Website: home-depot
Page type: newsletter-management
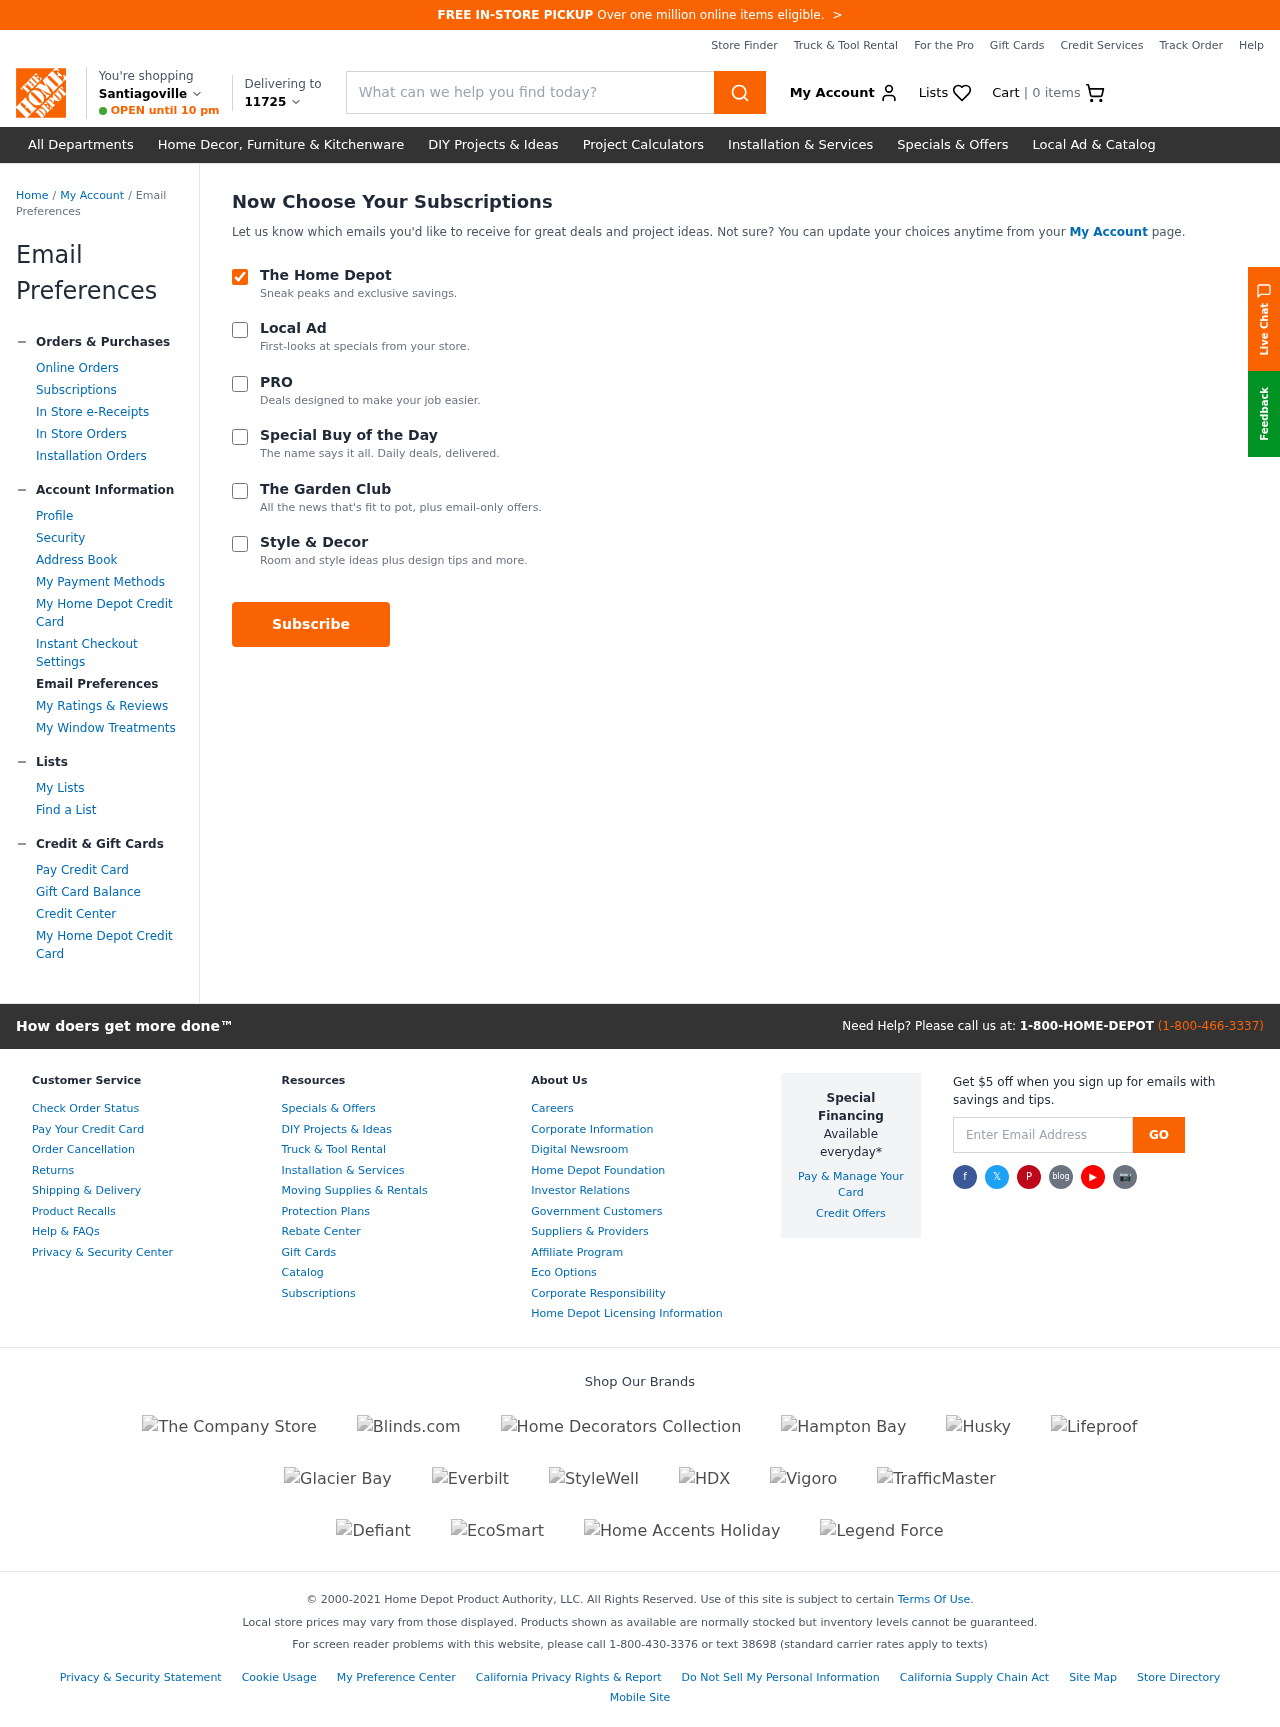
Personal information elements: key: PII_CITY
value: Santiagoville
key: PII_POSTCODE
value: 11725
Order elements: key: ORDER_NUM_ITEMS
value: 0
Search elements: key: HEADER_SEARCH
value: What can we help you find today?